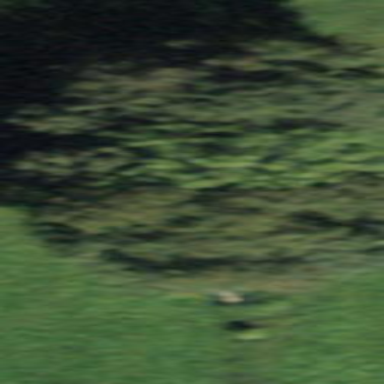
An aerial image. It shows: Forest area.